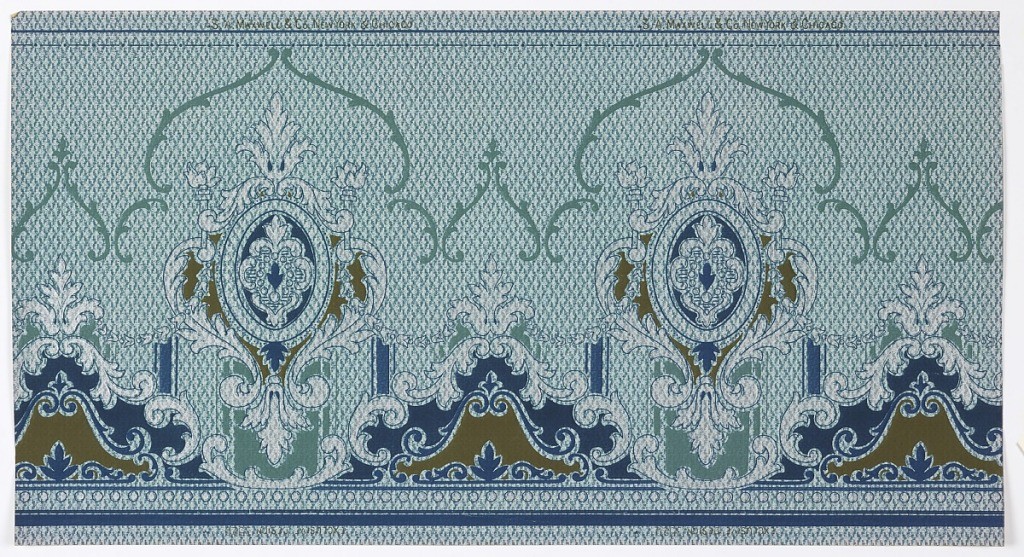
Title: Frieze
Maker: Maxwell & Co., S.A., Chicago, Illinois, USA
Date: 1905–1915
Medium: Machine-printed paper
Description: Large foliate medallions with small beaded wreaths, connected by floral swag and foliate scrolls. Beading on the bottom. Bead and reel on top. Background is a grid of teal and blue curved dashes and lines. Printed in teals, blues, brown gold, and white mica.
Printed in top selvedge: "S. A. Maxwell & Co. New York & Chicago"
Printed in bottom selvedge: " Exclusive Design 3520"